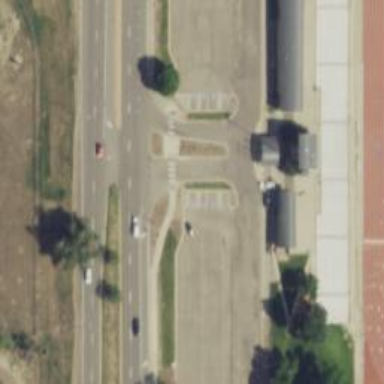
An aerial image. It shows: Road with stop sign.